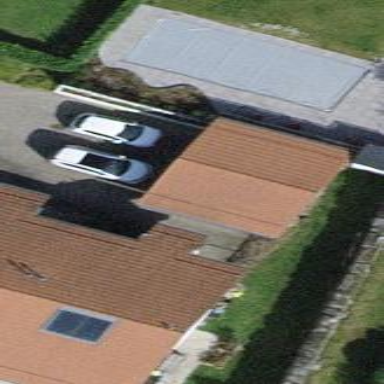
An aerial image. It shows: Group of garages.